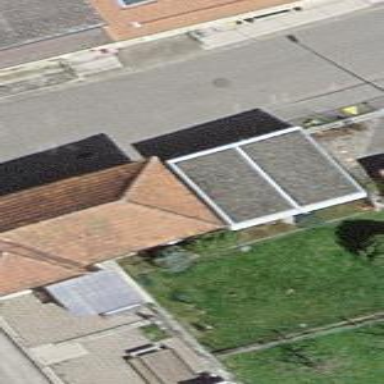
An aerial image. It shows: Garage.